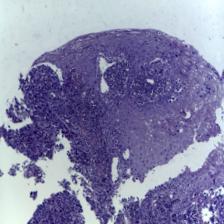
Diagnosis: OSCC